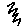
Label: zigzag